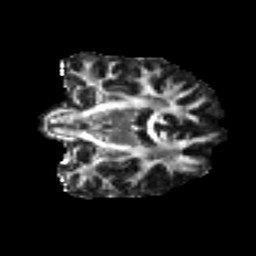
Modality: FA
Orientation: coronal
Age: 36
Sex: female
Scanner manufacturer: ge
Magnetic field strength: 3 T
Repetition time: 7.8 s
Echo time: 0.0606 s